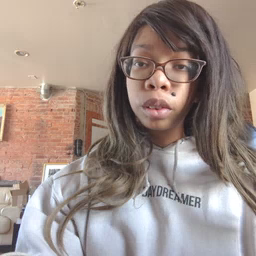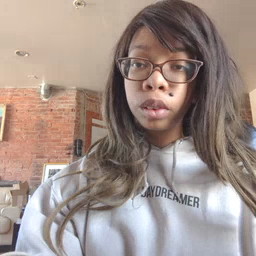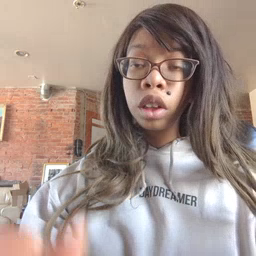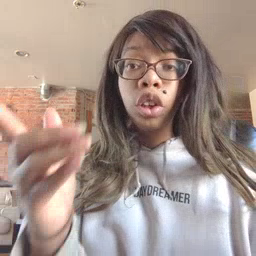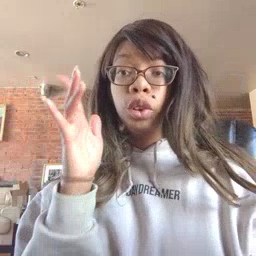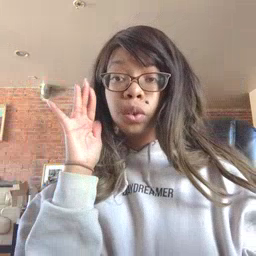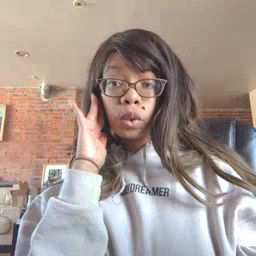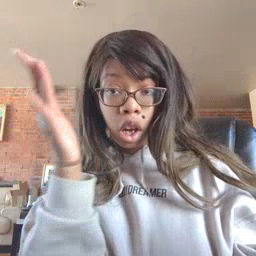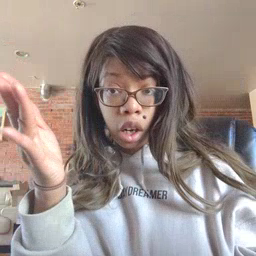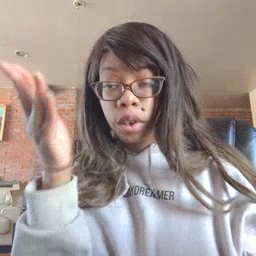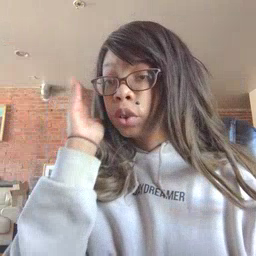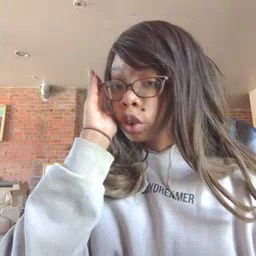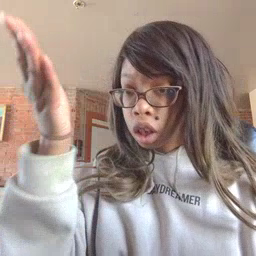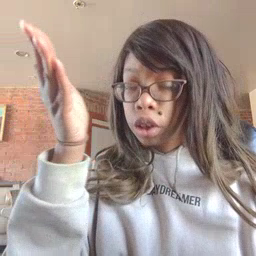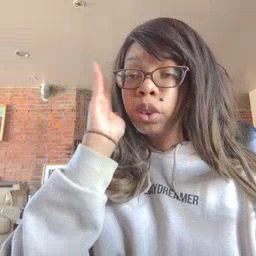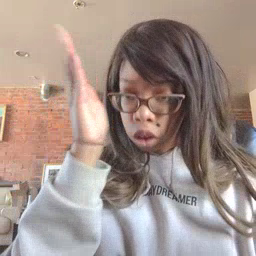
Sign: will